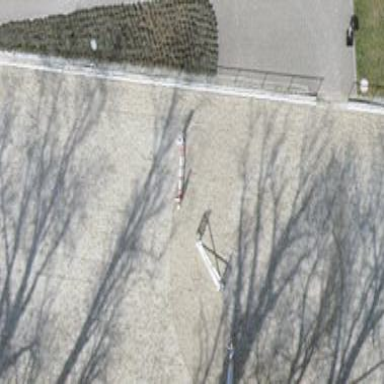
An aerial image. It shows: Equestrian pitch for leisure land sports.